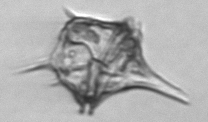
Label: Amylax